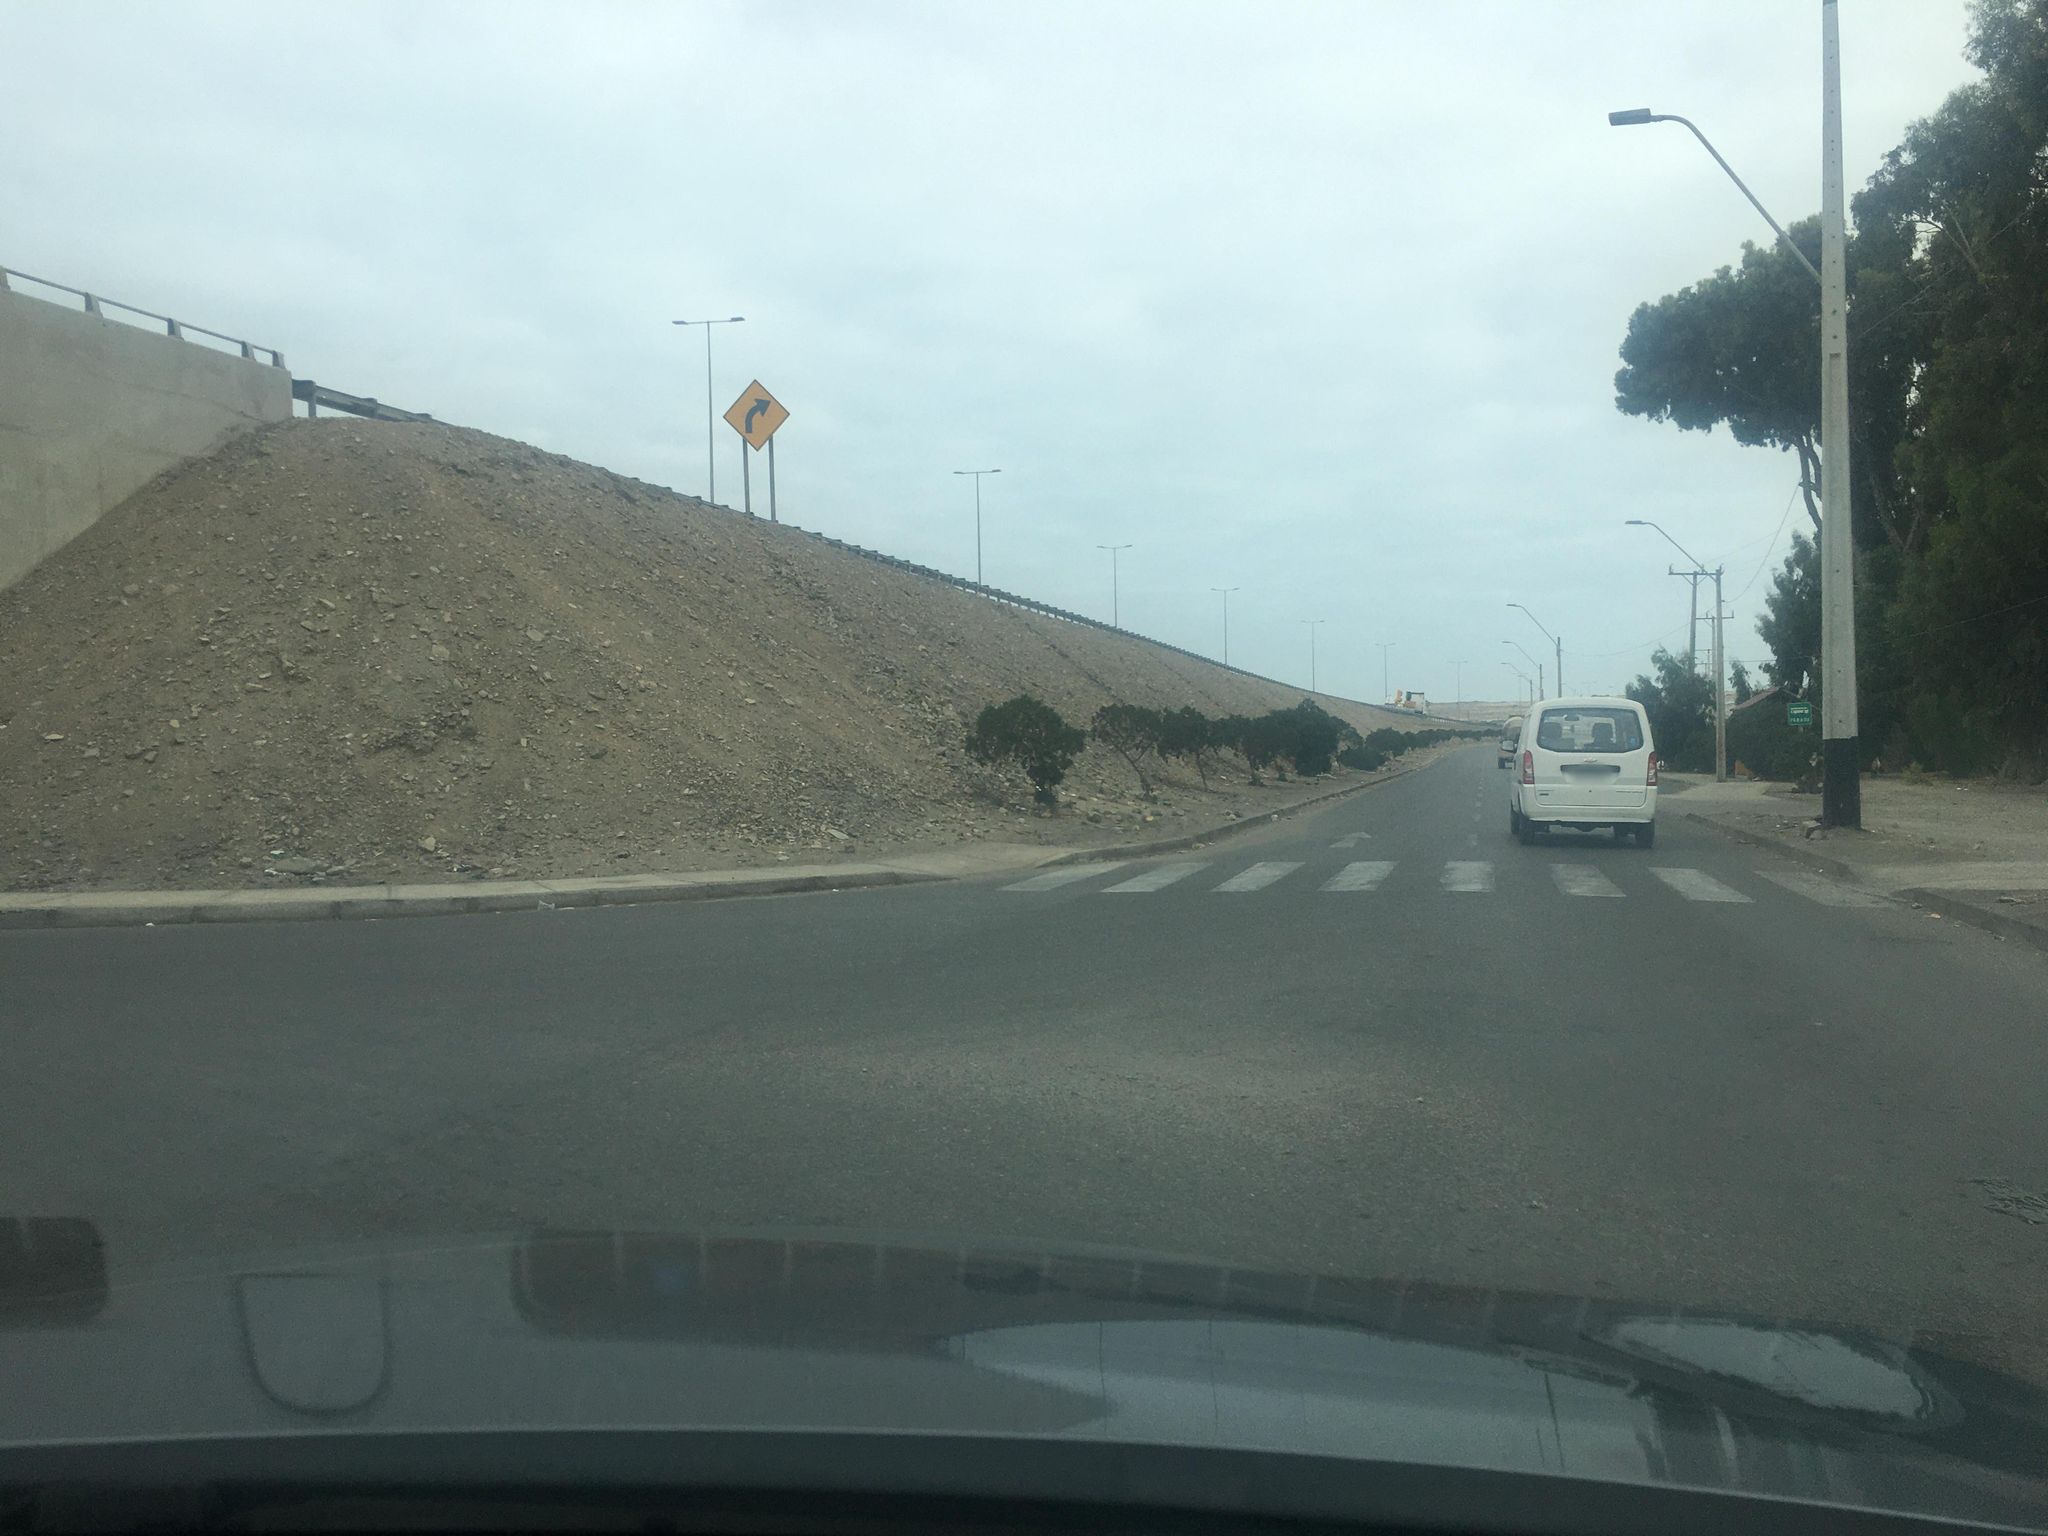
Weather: cloudy
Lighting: day
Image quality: slightly poor
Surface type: driving surface
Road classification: motorway_link, secondary
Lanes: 2, 1
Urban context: semi-dense urban cluster
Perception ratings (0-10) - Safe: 4.32, Lively: 0.66, Beautiful: 6.11, Boring: 8.14, Depressing: 4.83, Wealthy: 1.07